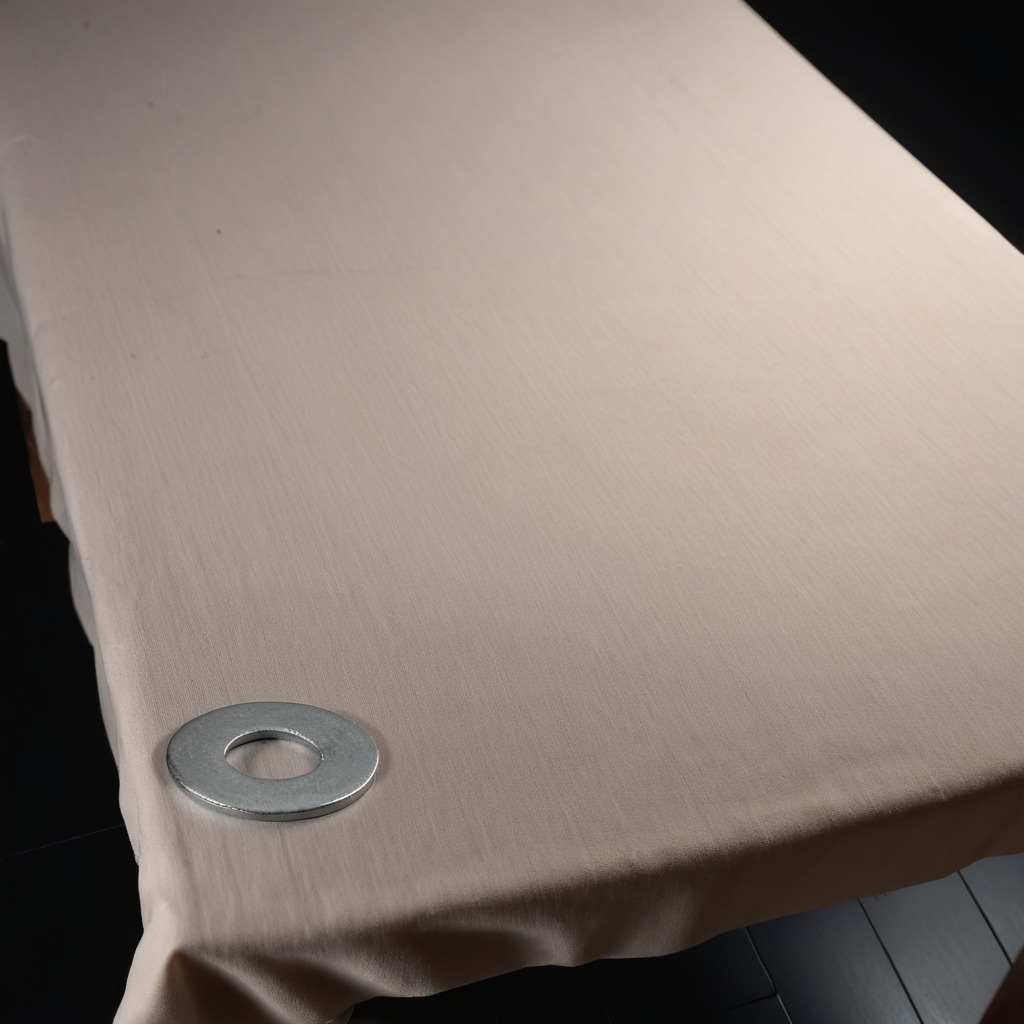
A flat metal washer is lying on the wooden table.